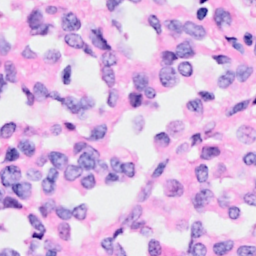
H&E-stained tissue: Breast